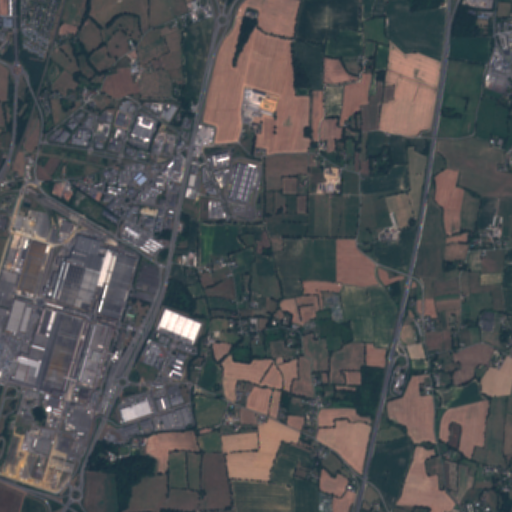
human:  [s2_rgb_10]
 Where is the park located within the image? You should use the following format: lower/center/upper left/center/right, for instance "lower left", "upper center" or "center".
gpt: The park is located in the upper left of the image.
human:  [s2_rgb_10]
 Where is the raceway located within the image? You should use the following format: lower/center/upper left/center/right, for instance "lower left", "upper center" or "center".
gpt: The raceway is located in the lower left of the image.
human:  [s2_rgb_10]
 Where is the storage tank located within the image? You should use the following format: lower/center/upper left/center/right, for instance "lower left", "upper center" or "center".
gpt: The storage tank is located in the center right of the image.
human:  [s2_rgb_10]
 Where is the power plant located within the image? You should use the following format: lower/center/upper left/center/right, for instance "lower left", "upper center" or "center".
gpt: There is no power plant in the image.